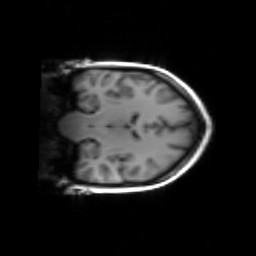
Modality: inplaneT1
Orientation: coronal
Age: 28
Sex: female
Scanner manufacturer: siemens
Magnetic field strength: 3 T
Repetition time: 1.2 s
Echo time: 0.00251 s